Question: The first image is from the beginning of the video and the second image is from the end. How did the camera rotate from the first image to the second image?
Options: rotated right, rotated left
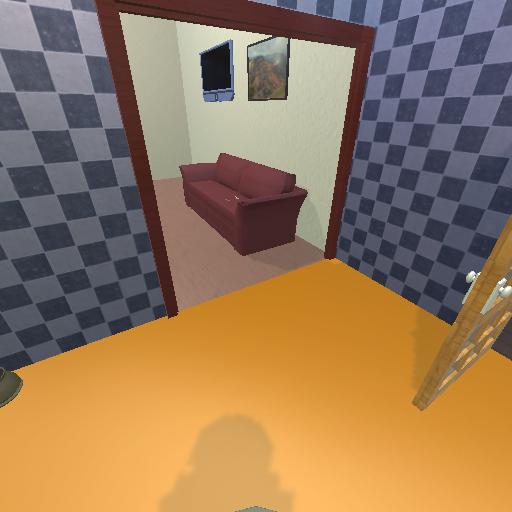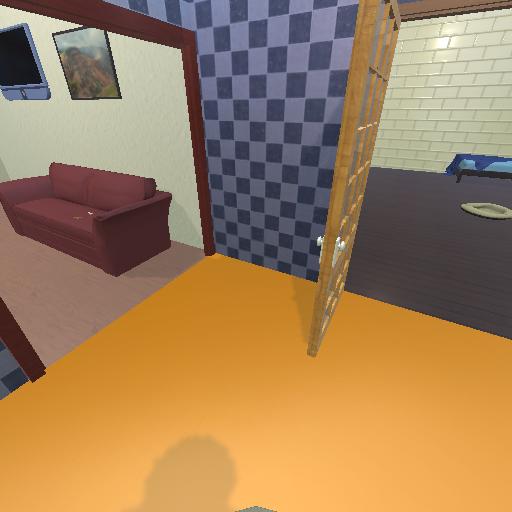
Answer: rotated right